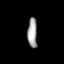
Tissue: lung
Cell type: Fibroblasts
Senescence score: 0.6808
Nuclear area (px): 281
Mean DAPI intensity: 162.345